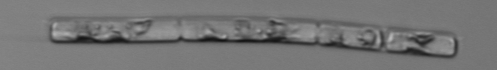
Label: Guinardia_delicatula